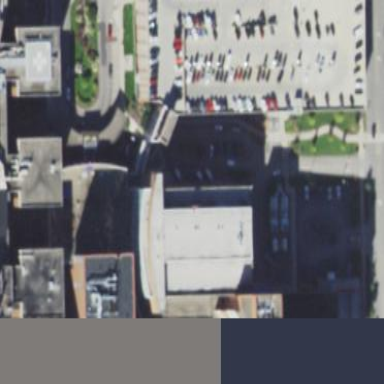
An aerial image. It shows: Hospital building.